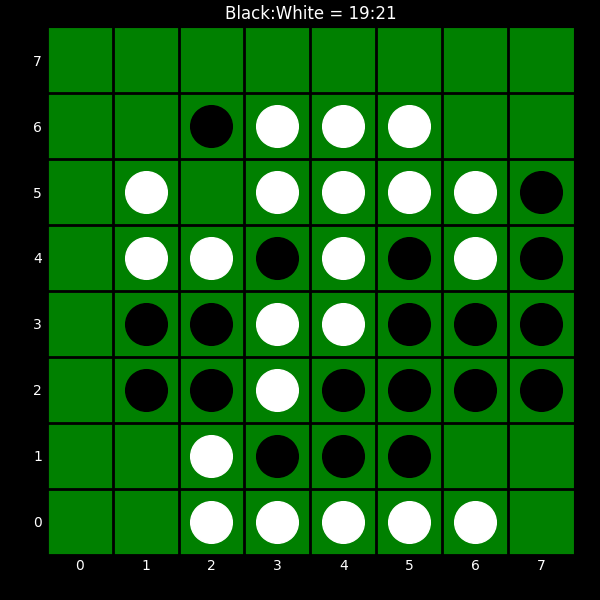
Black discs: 19
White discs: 21